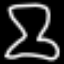
Label: hourglass